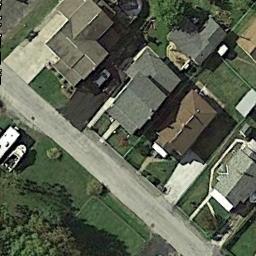
Label: residential